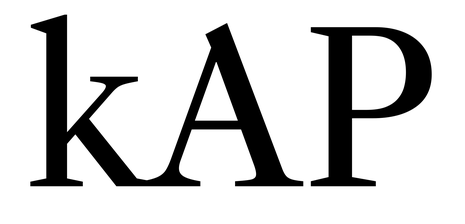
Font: LibreCaslonText_Regular